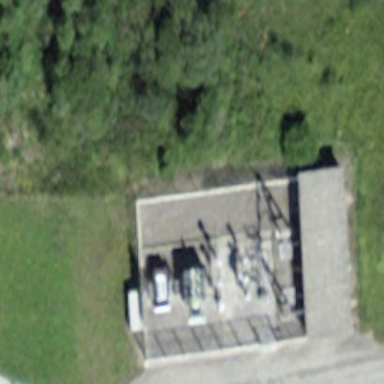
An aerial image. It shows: Power substation enclosed by fence.